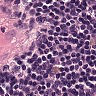
Metastatic tissue present: no